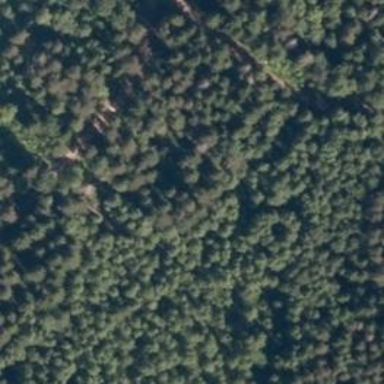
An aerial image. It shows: Fallen tree obstructing the path.